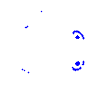
Particle: electron